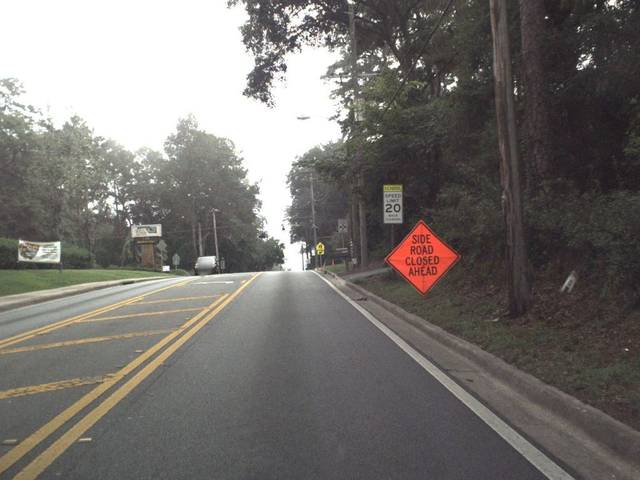
Region: United States
Coordinates: 30.486, -84.277